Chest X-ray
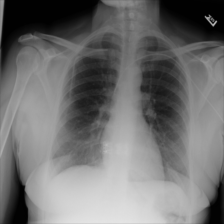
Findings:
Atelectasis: negative
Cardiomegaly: negative
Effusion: negative
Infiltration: negative
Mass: negative
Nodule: negative
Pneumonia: negative
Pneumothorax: negative
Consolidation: negative
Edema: negative
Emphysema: negative
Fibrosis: negative
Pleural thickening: negative
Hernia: negative